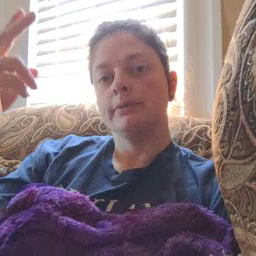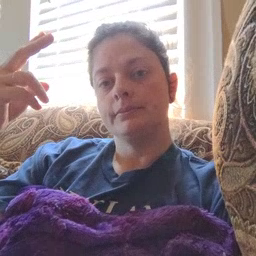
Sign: high